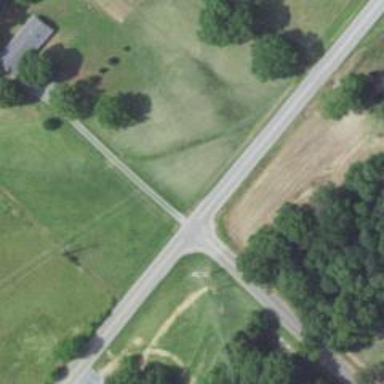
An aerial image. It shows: Road with stop sign.